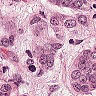
Metastatic tissue present: yes